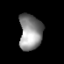
Tissue: prostate
Cell type: T cells
Senescence score: 0.7101
Nuclear area (px): 796
Mean DAPI intensity: 140.82